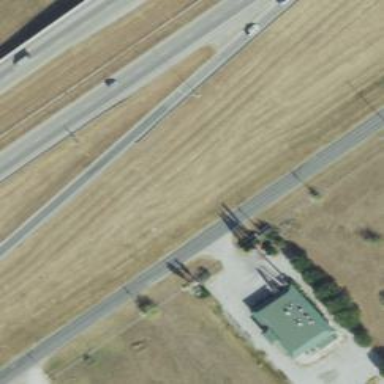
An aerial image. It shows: Tertiary road with frontage road.